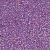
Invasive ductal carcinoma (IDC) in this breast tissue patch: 1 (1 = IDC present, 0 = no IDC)